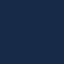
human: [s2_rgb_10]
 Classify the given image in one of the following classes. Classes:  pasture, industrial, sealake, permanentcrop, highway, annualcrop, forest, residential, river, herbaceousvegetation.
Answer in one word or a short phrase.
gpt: SeaLake